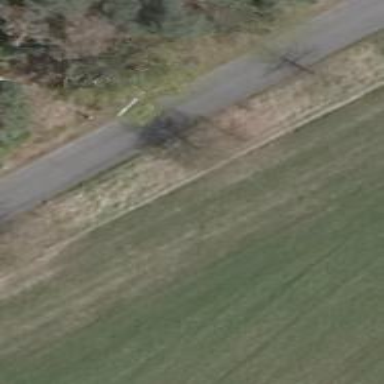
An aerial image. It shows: Deciduous tree with broadleaved leaves.